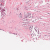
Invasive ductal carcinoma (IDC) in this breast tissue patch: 1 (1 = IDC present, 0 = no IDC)